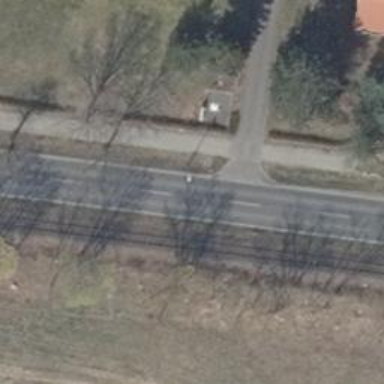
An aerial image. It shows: Secondary road with asphalt surface.